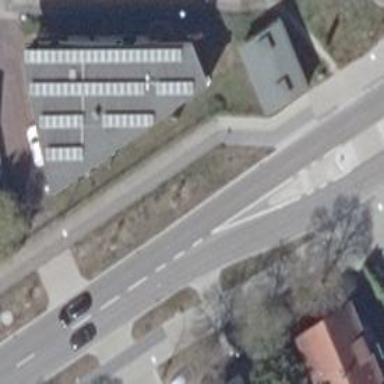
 with sidewalks on both sides and cycle track."